RGB frame:
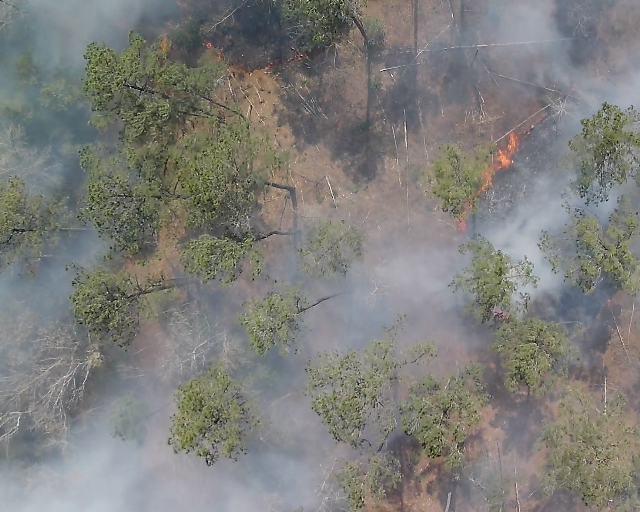
Thermal frame:
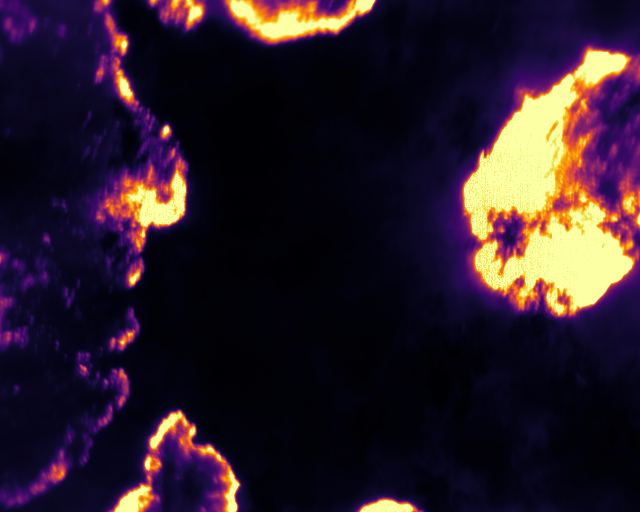
Captured: 2026-02-26 02:30:01
Pixels at or above 80 °C: 47436 (fraction of frame: 0.1448)